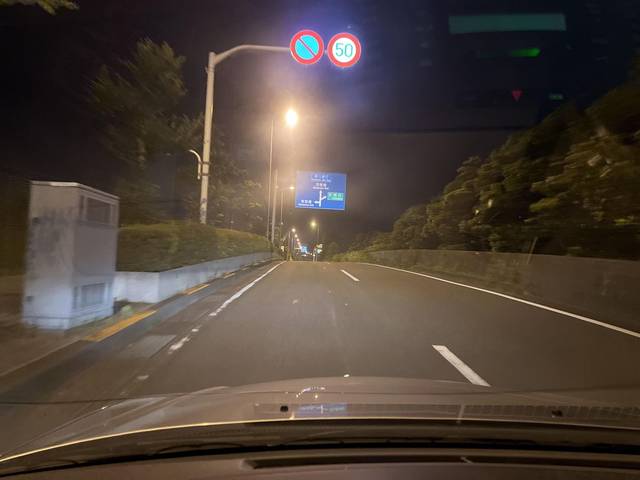
Region: Japan
Coordinates: 35.543, 139.792